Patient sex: M
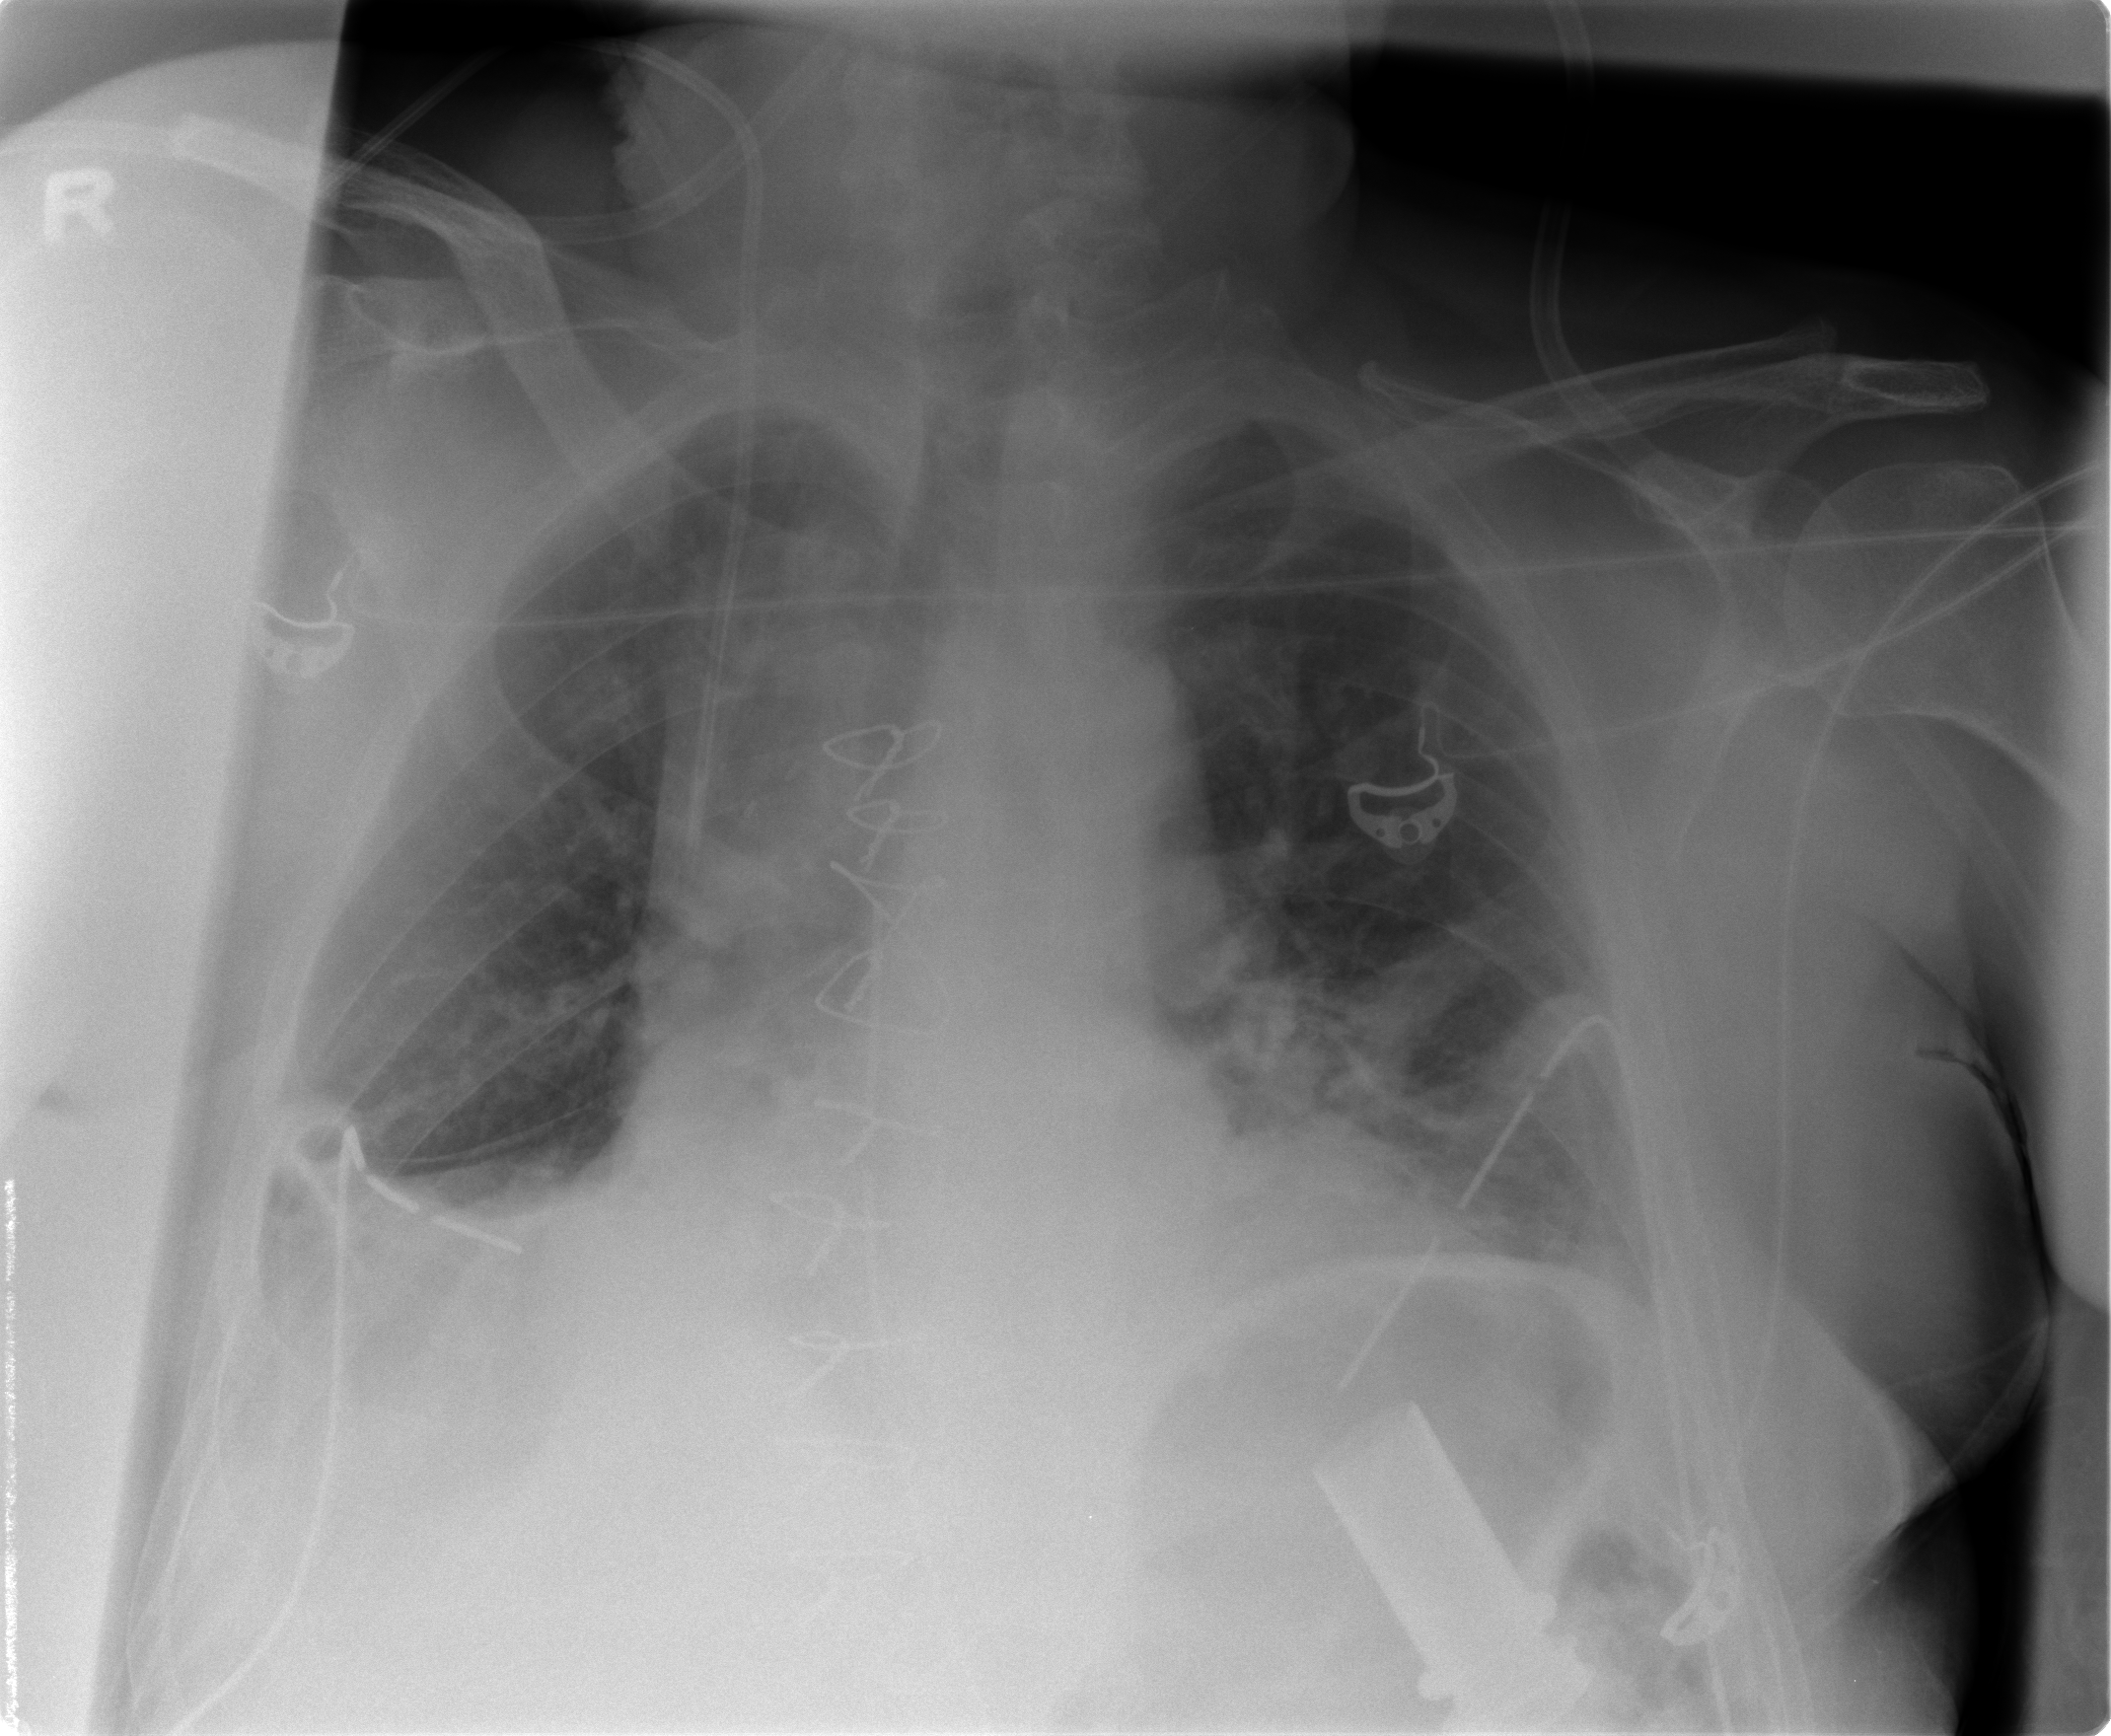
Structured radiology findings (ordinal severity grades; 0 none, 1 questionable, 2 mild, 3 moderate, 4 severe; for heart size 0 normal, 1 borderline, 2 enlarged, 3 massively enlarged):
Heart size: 2
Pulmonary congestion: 2
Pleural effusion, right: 1
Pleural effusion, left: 2
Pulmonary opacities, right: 0
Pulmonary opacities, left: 2
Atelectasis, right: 2
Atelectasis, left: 2